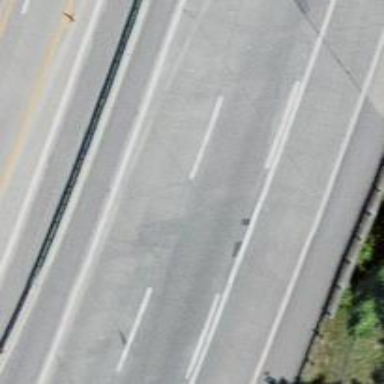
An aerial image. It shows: Motorway junction.